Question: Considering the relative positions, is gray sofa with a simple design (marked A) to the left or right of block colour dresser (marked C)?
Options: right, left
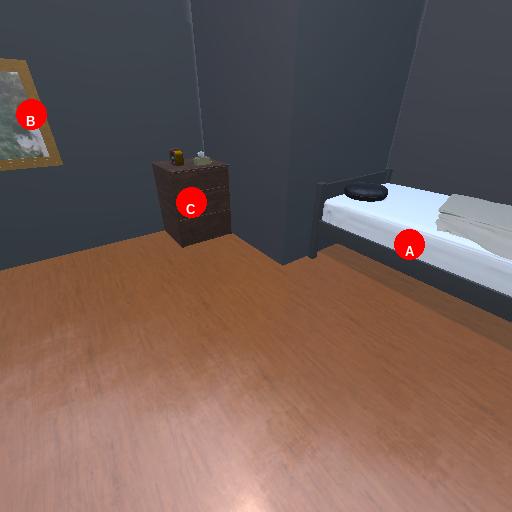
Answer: right